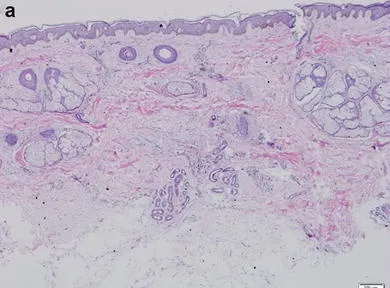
A; H&E staining revealing mild perivascular mononuclear infiltration into the superficial dermis and increased subcutaneous adipose tissue (x100 magnification).
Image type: pathology (h&e)